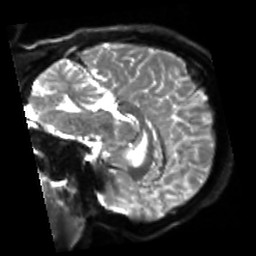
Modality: sbref
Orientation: sagittal
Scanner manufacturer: siemens
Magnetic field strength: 3 T
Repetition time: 4 s
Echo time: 0.0594 s